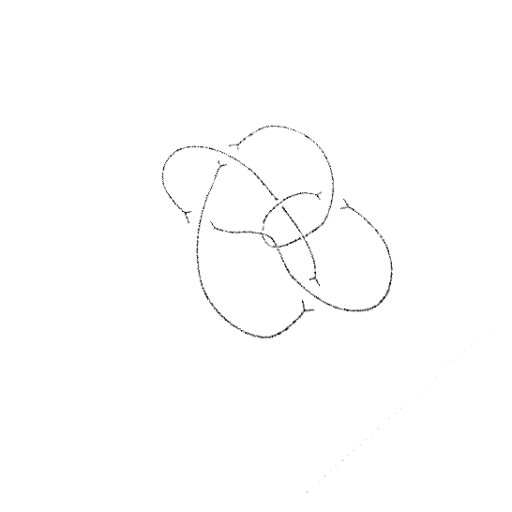
Crossing number: 8